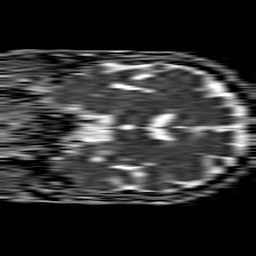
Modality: ADC
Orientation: coronal
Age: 63
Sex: male
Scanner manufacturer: philips
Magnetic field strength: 1.5 T
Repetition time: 4.6 s
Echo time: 0.08631 s